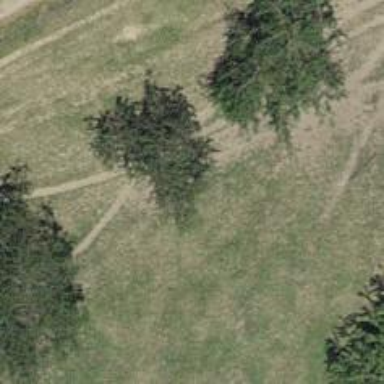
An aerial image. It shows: Broadleaved tree with lush foliage.